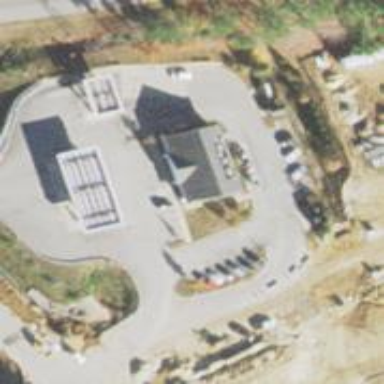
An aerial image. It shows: Convenience shop.